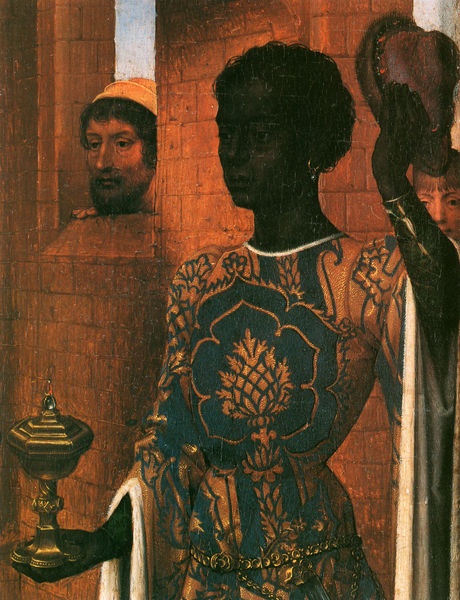
Titel: Triptychon von Jan Floreins
Künstler: Hans Memling
Institution: Brügge, Memlingmuseum
Schlagwörter: gemälde, kopf, mann, grün, fenster, frau, hut, kleid, männer, ohrring, schmuck, blick, gürtel, malerei, muster, ornament, wand, gesicht, halten, gewand, gold, kelch, kind, kopfbedeckung, kette, mauer, beobachter, afrikanerin, schwarze, gefäß, orient, armreif, harem, dunkelhäutig, edelstein, mohr, pokal, orientalismus, hüftkette, heimlich beobachter